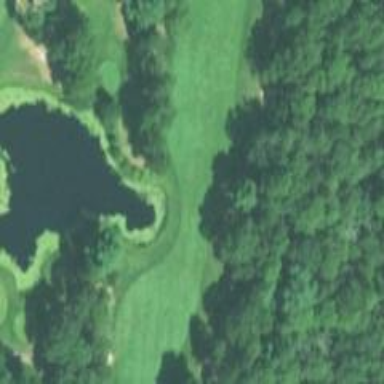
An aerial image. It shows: Golf hole.